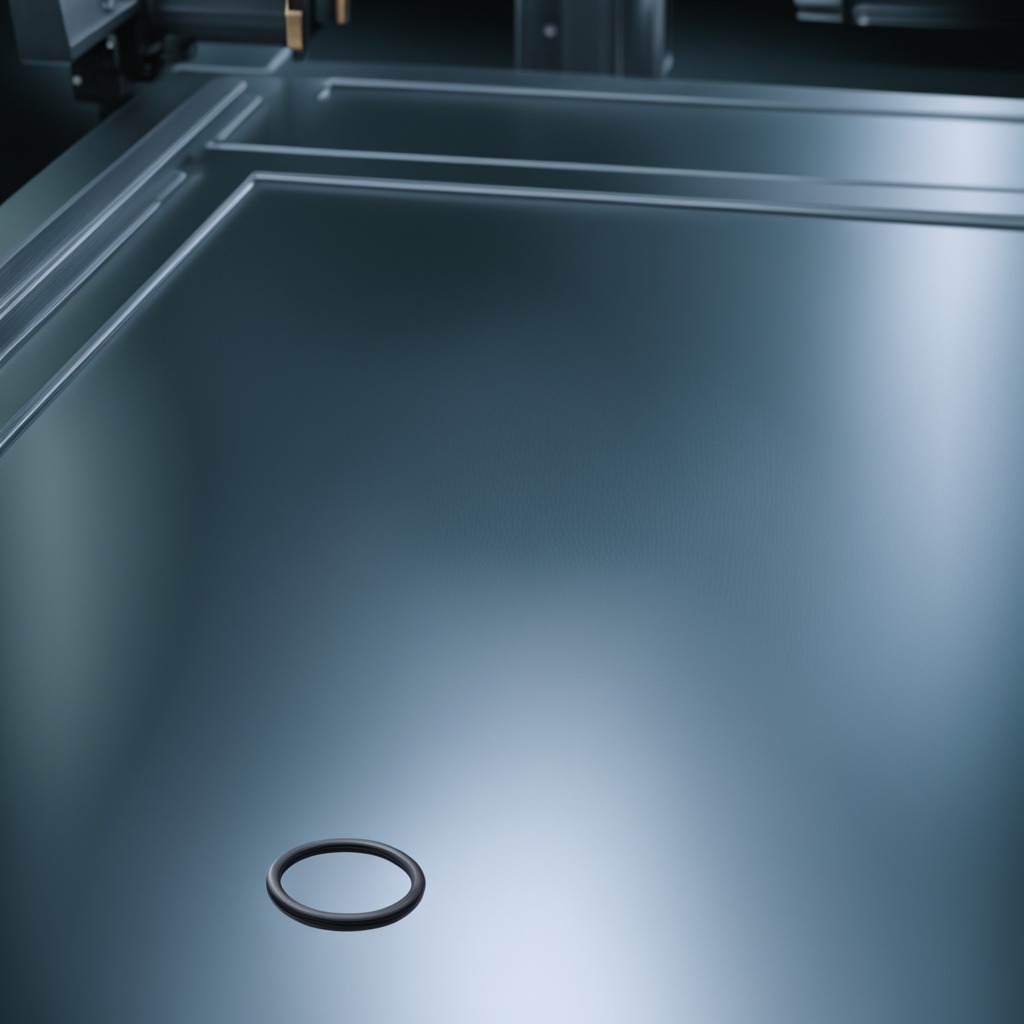
A rubber O-ring is lying on a metal table in a machine shop under fluorescent lights.